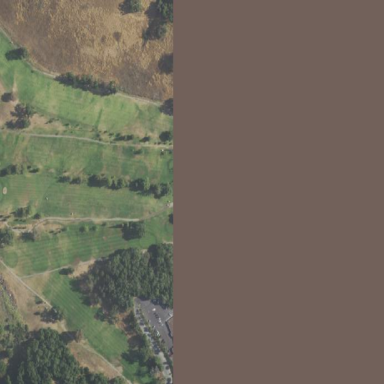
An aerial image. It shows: Golf course surrounded by greenery.